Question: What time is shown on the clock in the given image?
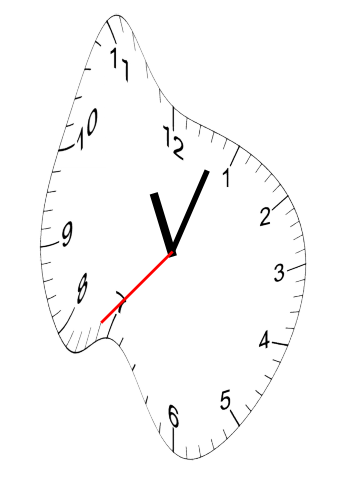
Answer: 11:03:37